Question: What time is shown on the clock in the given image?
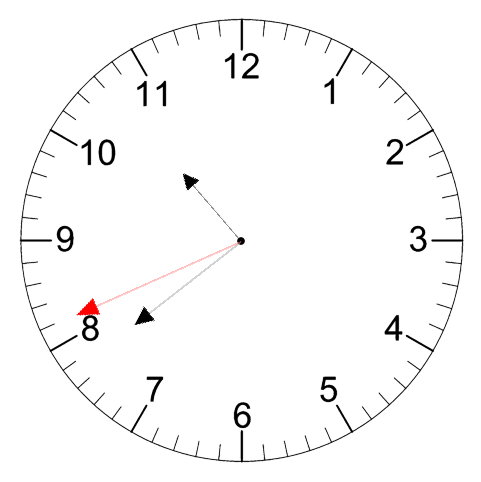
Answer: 10:38:41